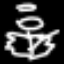
Label: angel